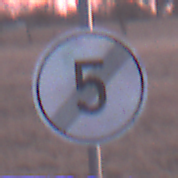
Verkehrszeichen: EndeGeschwindigkeit5
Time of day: SunriseSunset
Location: Outdoor (Nature)
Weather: Clear
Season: NotSpecified
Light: Natural